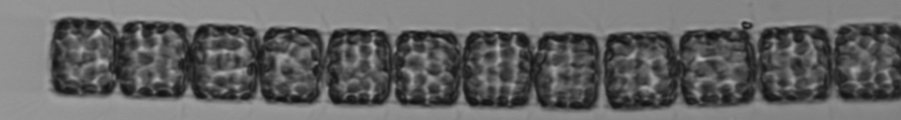
Label: Lauderia_annulata